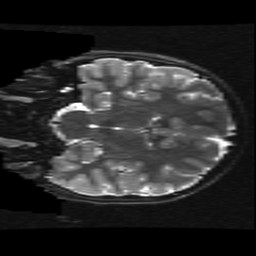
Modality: T2w
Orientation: coronal
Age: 13
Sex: female
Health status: ill
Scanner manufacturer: ge
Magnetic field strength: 3 T
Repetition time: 7.5 s
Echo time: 0.1007 s